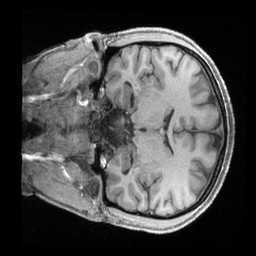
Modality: T1w
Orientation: coronal
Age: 27
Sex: female
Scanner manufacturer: siemens
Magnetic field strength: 3 T
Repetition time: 2.4 s
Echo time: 0.00241 s